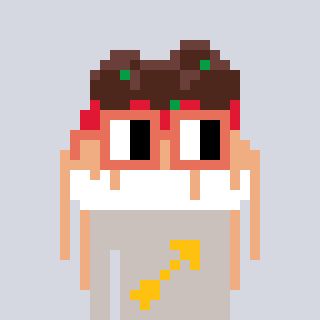
a pixel art character with square orange glasses, a spaghetti-shaped head and a foggrey-colored body on a cool background